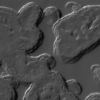
Label: not_dusty